Interaction volume radius: 10 \u00c5
Interaction volume height: 10 \u00c5
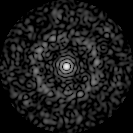
Disorder parameter: 0.8187